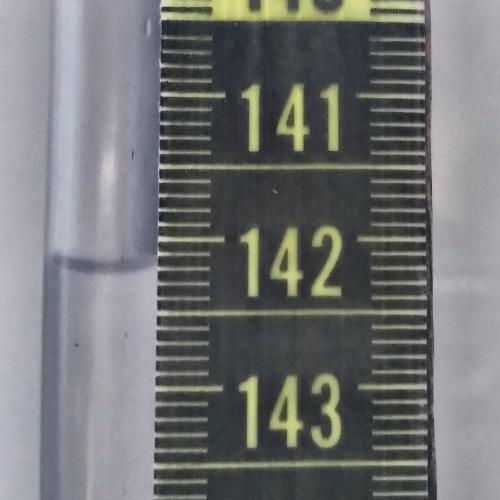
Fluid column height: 142.2 cm